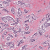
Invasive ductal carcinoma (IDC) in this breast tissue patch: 1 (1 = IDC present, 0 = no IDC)